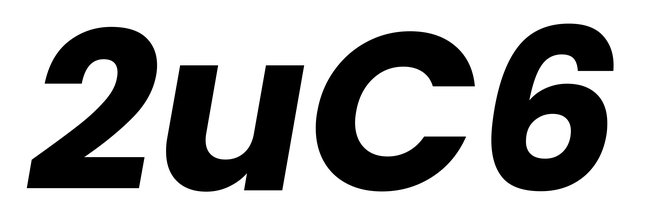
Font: Poppins-BoldItalic